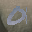
Label: 0